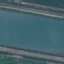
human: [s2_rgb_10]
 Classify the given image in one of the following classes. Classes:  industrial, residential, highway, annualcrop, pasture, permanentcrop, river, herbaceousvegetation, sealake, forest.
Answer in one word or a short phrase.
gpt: River